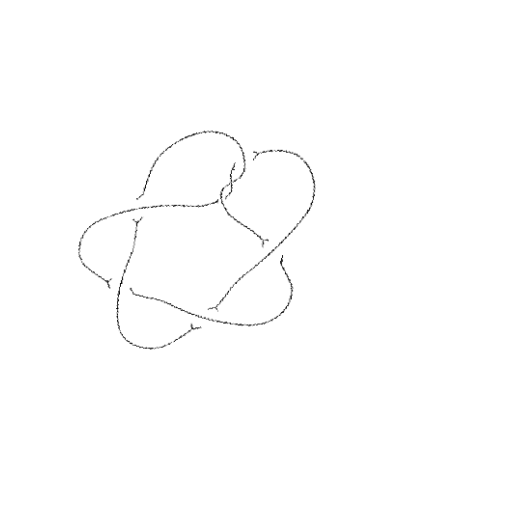
Crossing number: 7